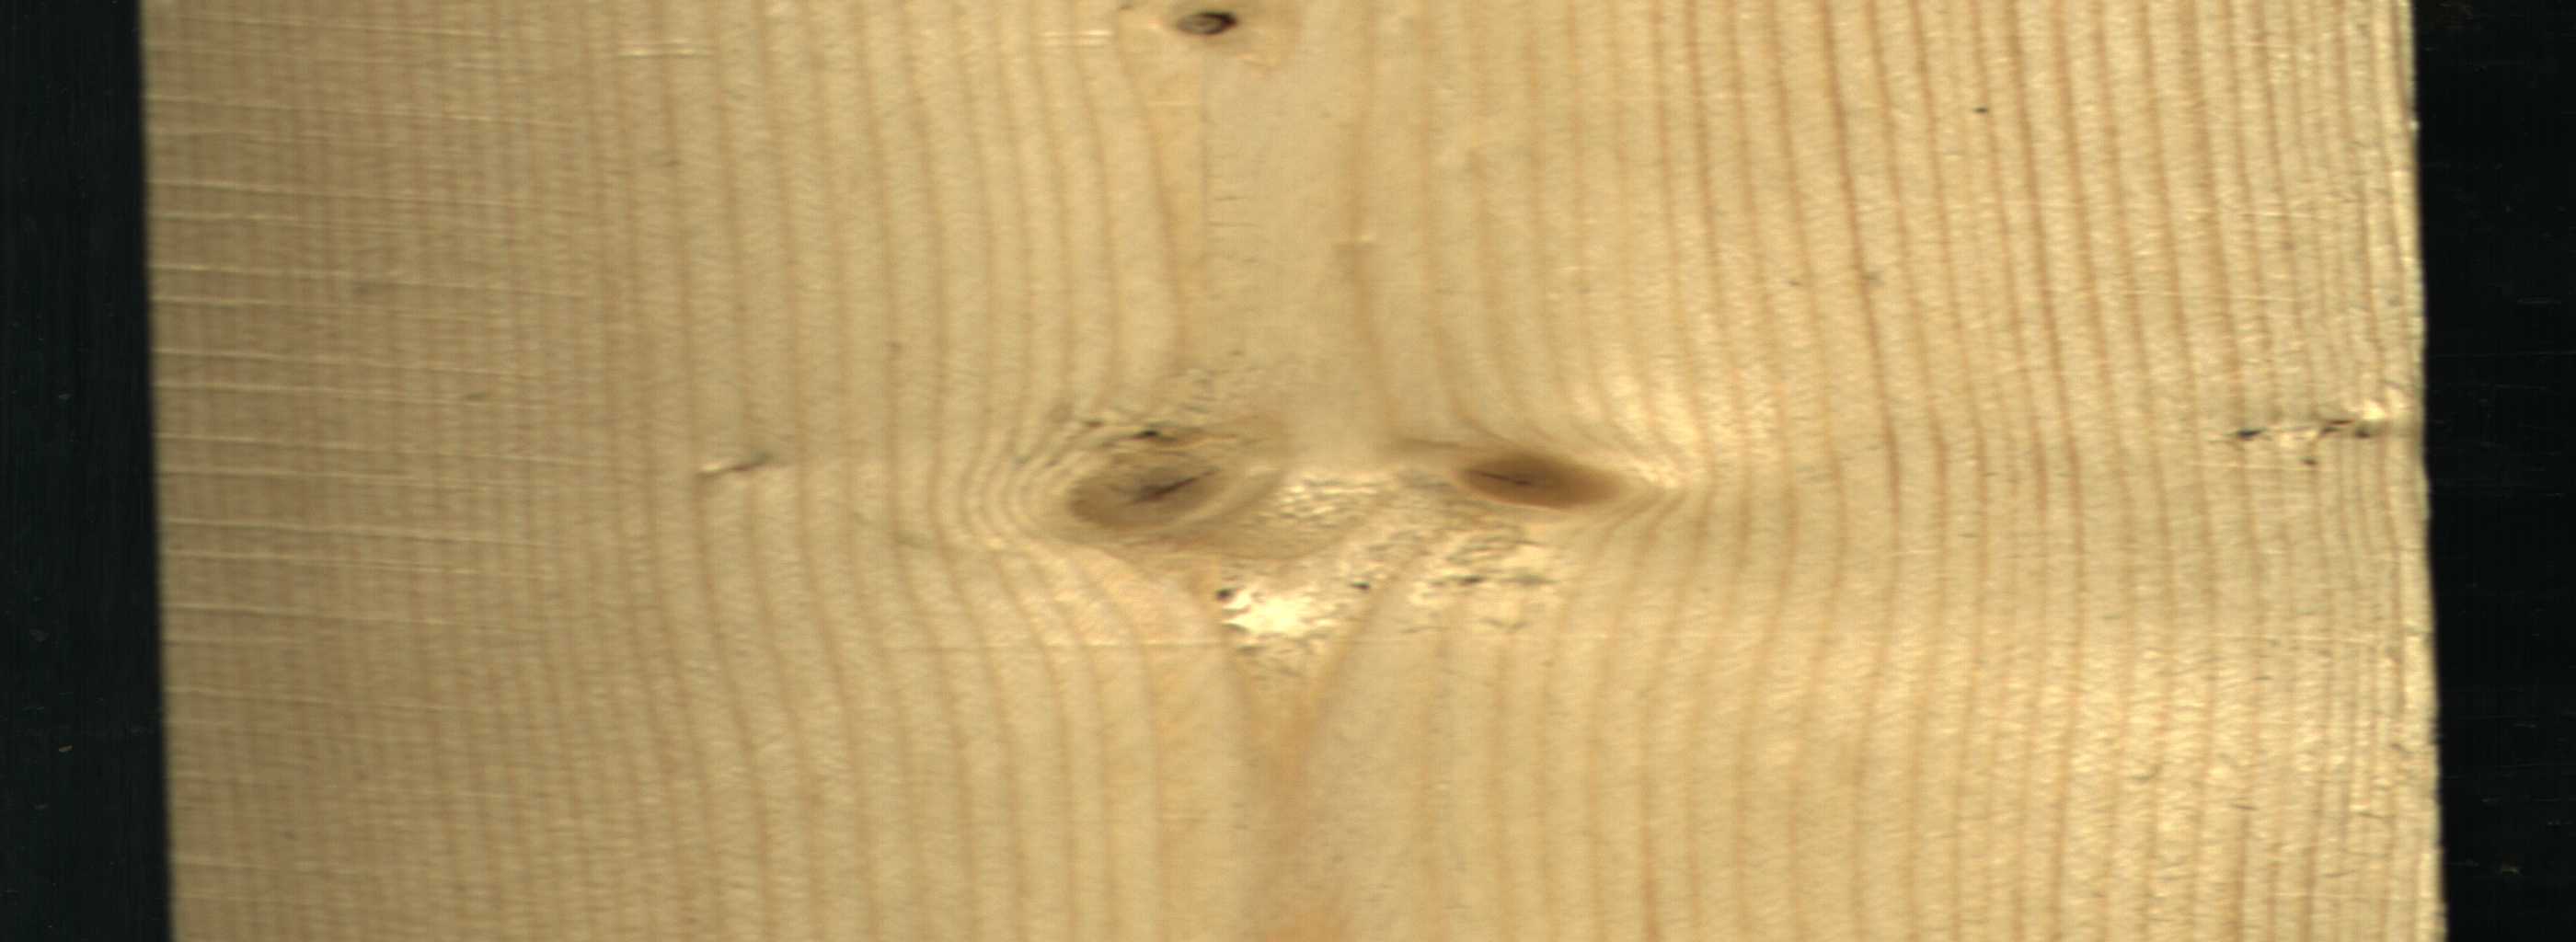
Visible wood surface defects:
knot_with_crack
Dead_Knot
Live_Knot